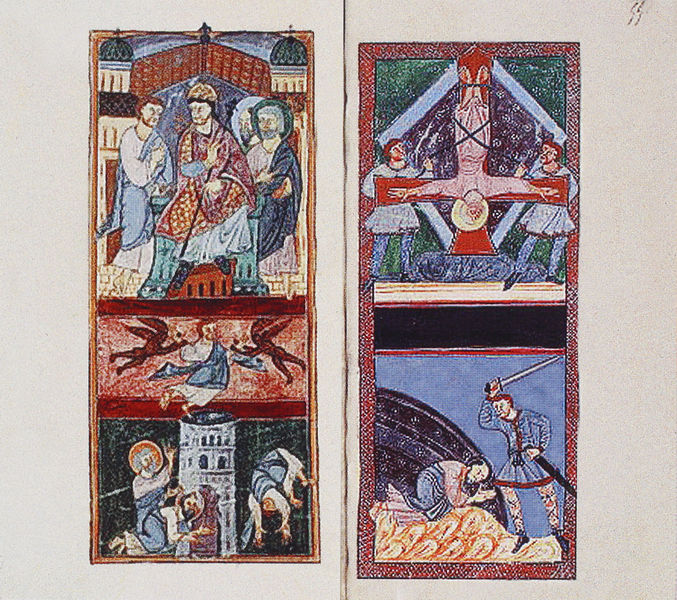
Titel: Prümer Tropar
Institution: Paris, Bibliothèque Nationale
Schlagwörter: feuer, mann, grün, menschen, stadt, männer, rot, enthauptung, krone, turm, engel, könig, karten, knie, fallen, buch, kreuz, türme, schwert, knien, strafe, beten, seiten, jesus, kreuzigung, teufel, heilige, märtyrer, szenen, drache, babel, legende, tarot, martyrium, buchmalerei, der gehängte, der tutm